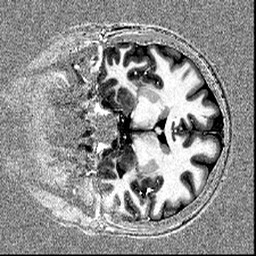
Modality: T1w
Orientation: coronal
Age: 25
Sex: female